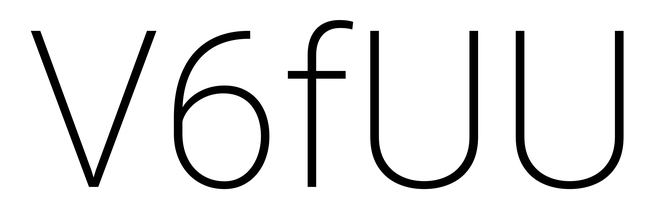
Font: Roboto_ExtraLight